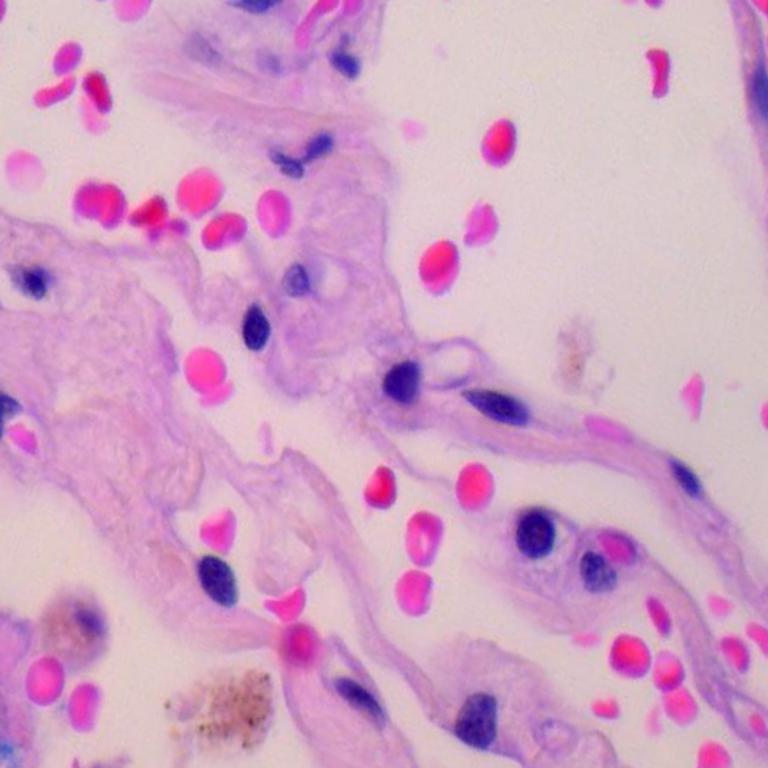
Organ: lung
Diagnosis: benign